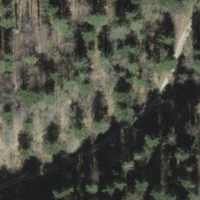
EUNIS habitat code: 44
Species observed at this site:
Asplenium trichomanes
Asplenium scolopendrium